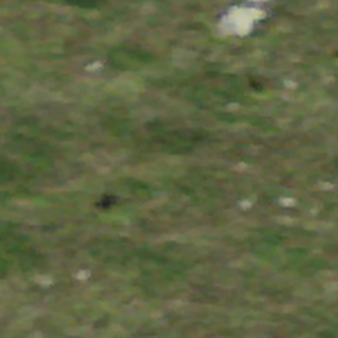
Label: other